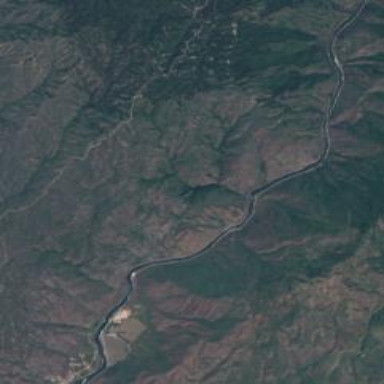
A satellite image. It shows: River flowing through natural landscape.